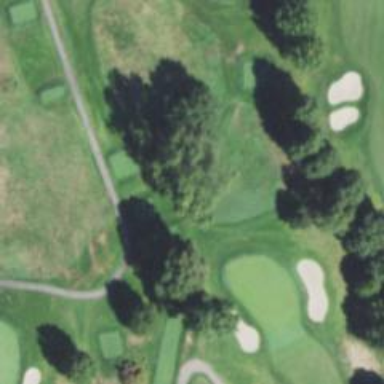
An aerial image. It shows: Path used for both walking and golf.